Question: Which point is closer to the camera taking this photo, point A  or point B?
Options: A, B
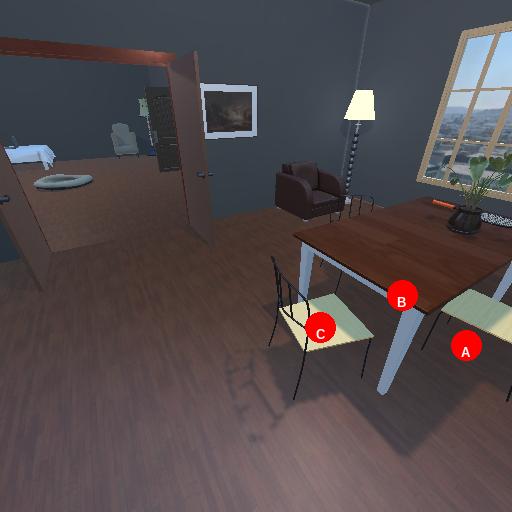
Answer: A